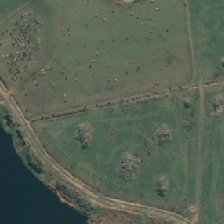
Land cover: herbaceous_freshwater_vege